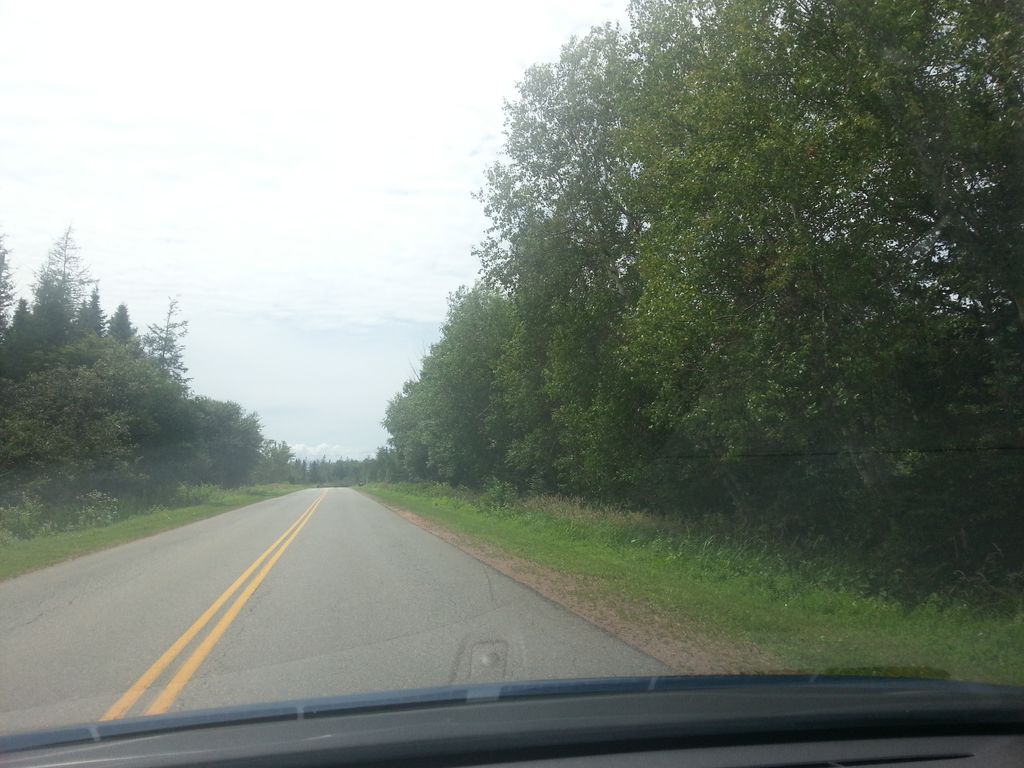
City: charlottetown